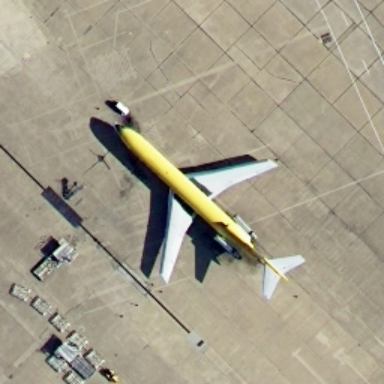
There is a beige airplane in the airport .